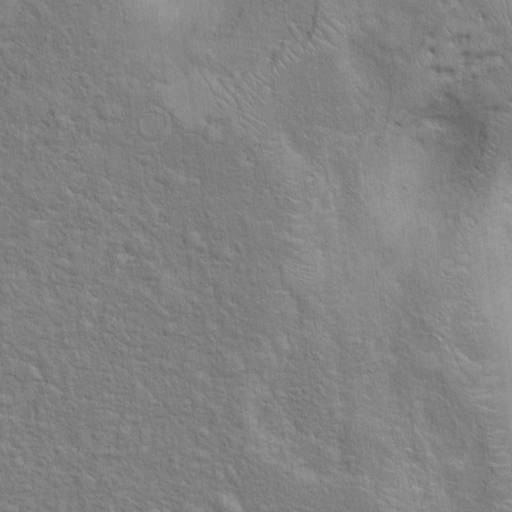
Objects detected: cone, cone, cone